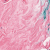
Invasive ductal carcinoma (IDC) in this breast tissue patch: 0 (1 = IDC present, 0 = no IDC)